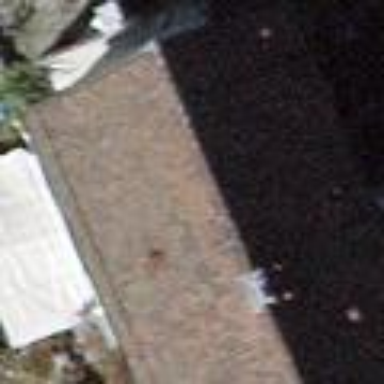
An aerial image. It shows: Gabled building.